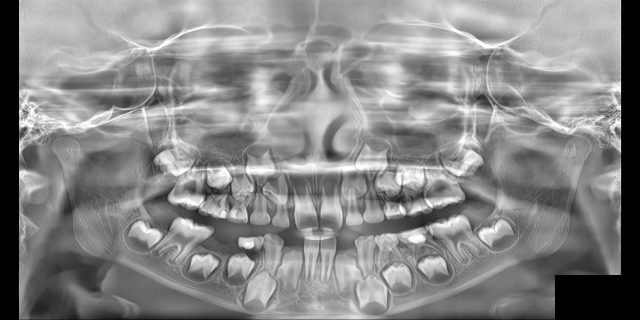
child